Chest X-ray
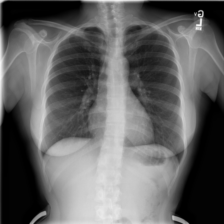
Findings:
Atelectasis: negative
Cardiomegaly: negative
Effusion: negative
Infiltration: negative
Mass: negative
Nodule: negative
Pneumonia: negative
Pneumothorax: negative
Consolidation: negative
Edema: negative
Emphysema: negative
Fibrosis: negative
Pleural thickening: negative
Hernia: negative